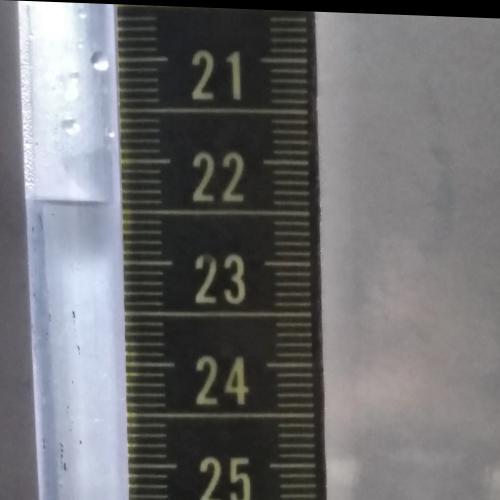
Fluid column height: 22.4 cm